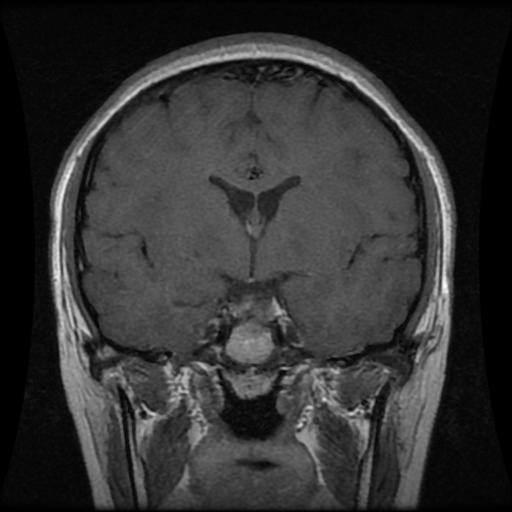
Label: pituitary